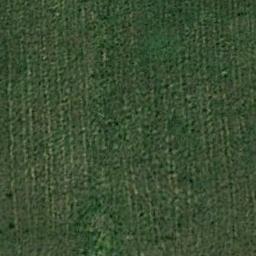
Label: meadow